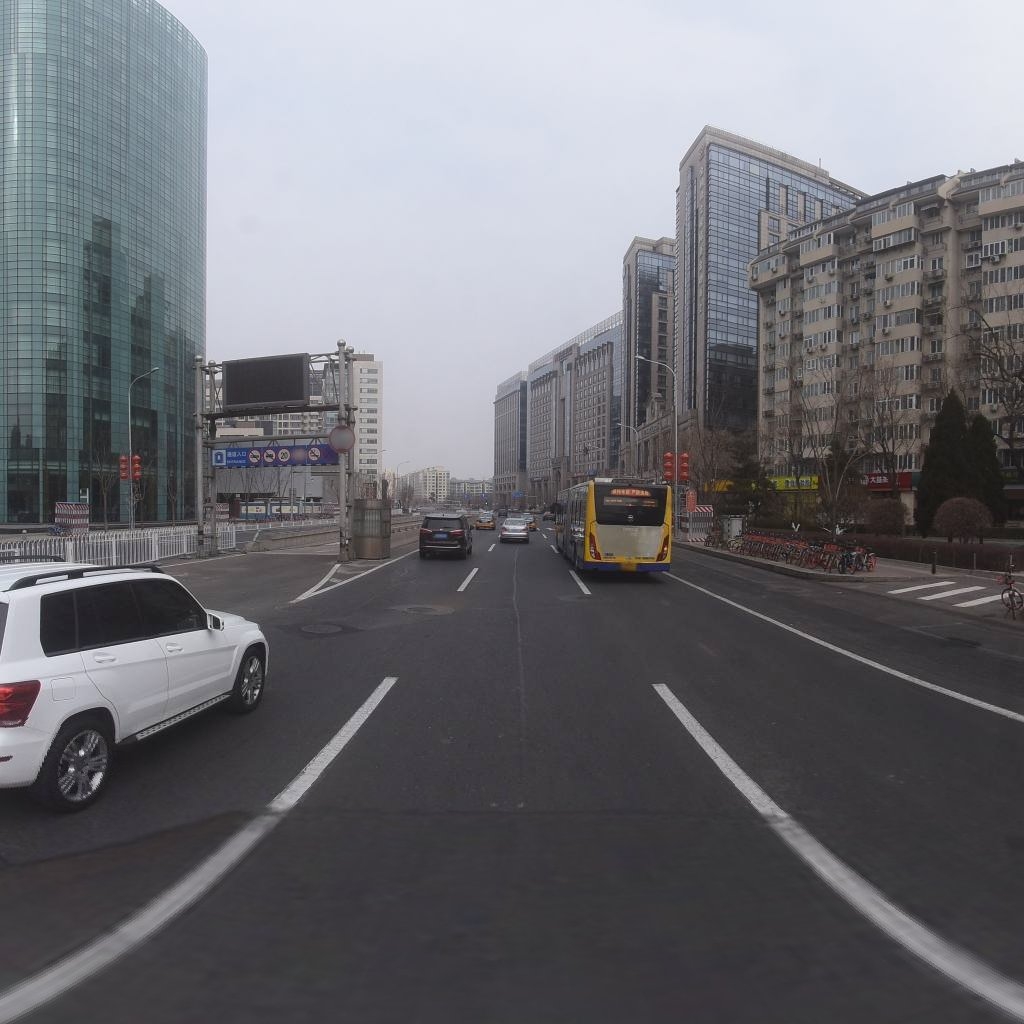
Region: Xicheng
Road damage annotations: manhole cover, manhole cover, longitudinal patch